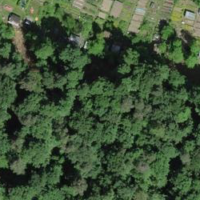
EUNIS habitat code: 41
Species observed at this site:
Lamium galeobdolon